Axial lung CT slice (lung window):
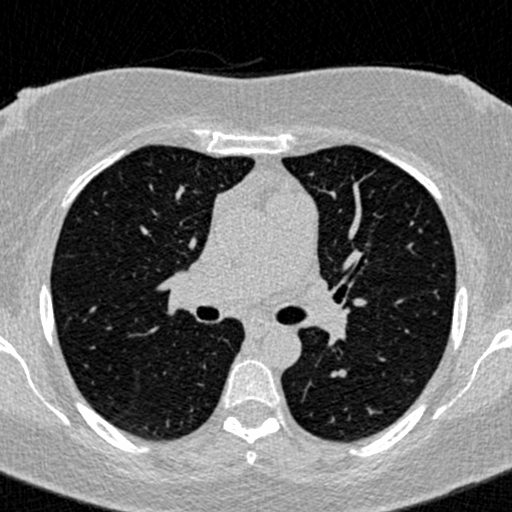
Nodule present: no